Question: Count the number of objects in the diagram.
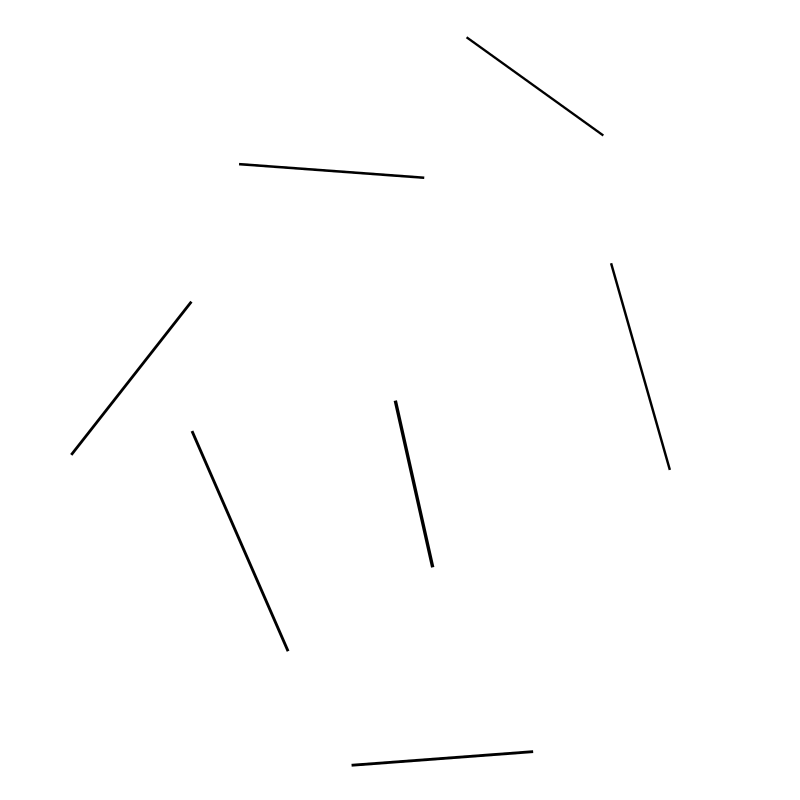
Answer: 7